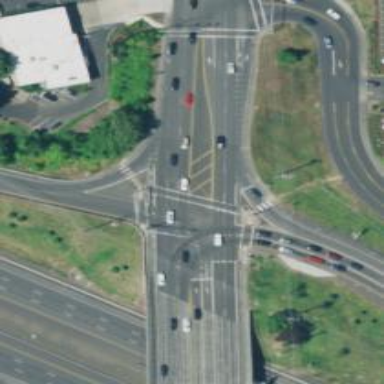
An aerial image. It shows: Traffic island located on footway.